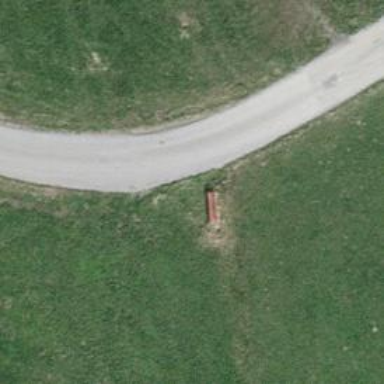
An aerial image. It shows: Bench.